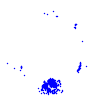
Particle: electron